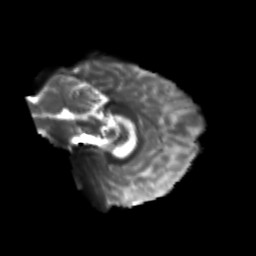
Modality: T2w
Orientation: sagittal
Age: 24
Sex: male
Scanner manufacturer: siemens
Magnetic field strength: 3 T
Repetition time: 3.5 s
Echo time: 0.104 s